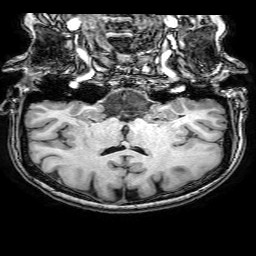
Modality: T1w
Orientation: sagittal
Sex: female
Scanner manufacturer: philips
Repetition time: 0.008076 s
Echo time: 0.00369 s